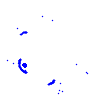
Particle: electron